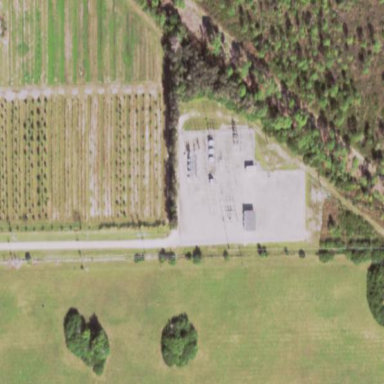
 surrounded by chain link fence. The substation operates at the distribution level."